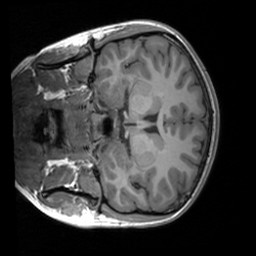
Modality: T1w
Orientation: coronal
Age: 21
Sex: female
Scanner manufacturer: siemens
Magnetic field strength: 3 T
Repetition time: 1.9 s
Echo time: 0.00226 s